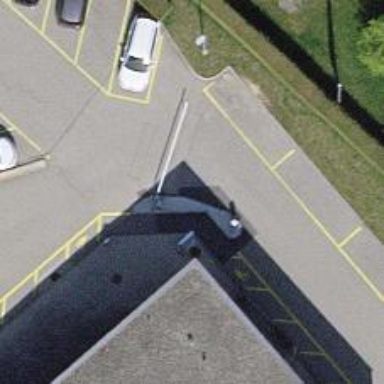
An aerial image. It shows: Sidewalk.